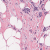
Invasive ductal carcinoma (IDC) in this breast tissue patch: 1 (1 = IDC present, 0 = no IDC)